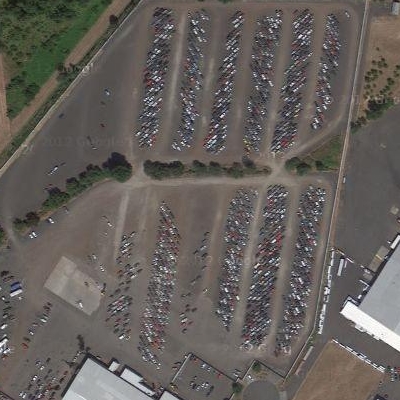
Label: Parking